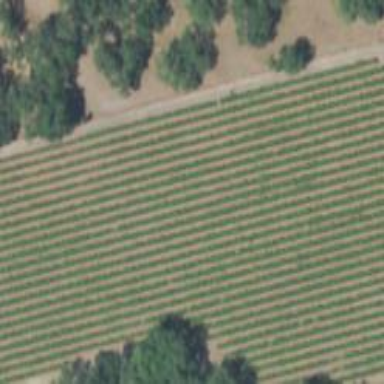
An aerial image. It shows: Vineyard growing grapes.